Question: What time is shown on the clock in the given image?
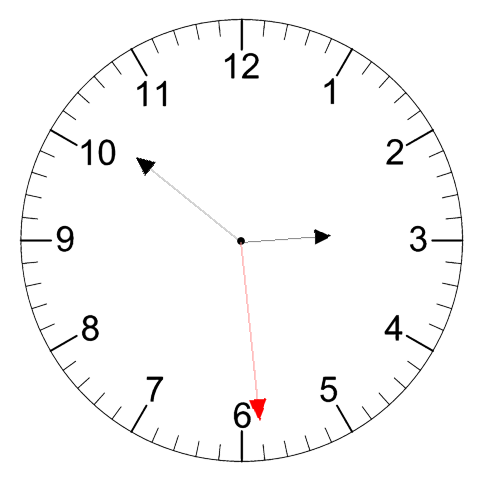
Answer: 02:51:29